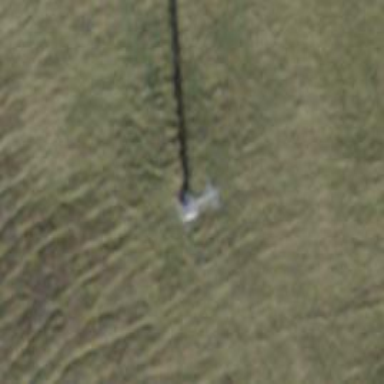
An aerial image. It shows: Pylon for aerialway.